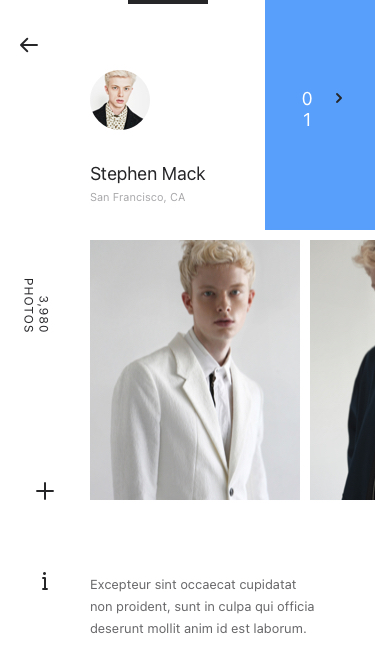
Text in this UI design:
Stephen Mack
San Francisco, CA
01
Excepteur sint occaecat cupidatat non proident, sunt in culpa qui officia deserunt mollit anim id est laborum.